Interaction volume radius: 5 \u00c5
Interaction volume height: 10 \u00c5
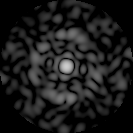
Disorder parameter: 0.8406